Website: bh-photo
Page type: address-validator
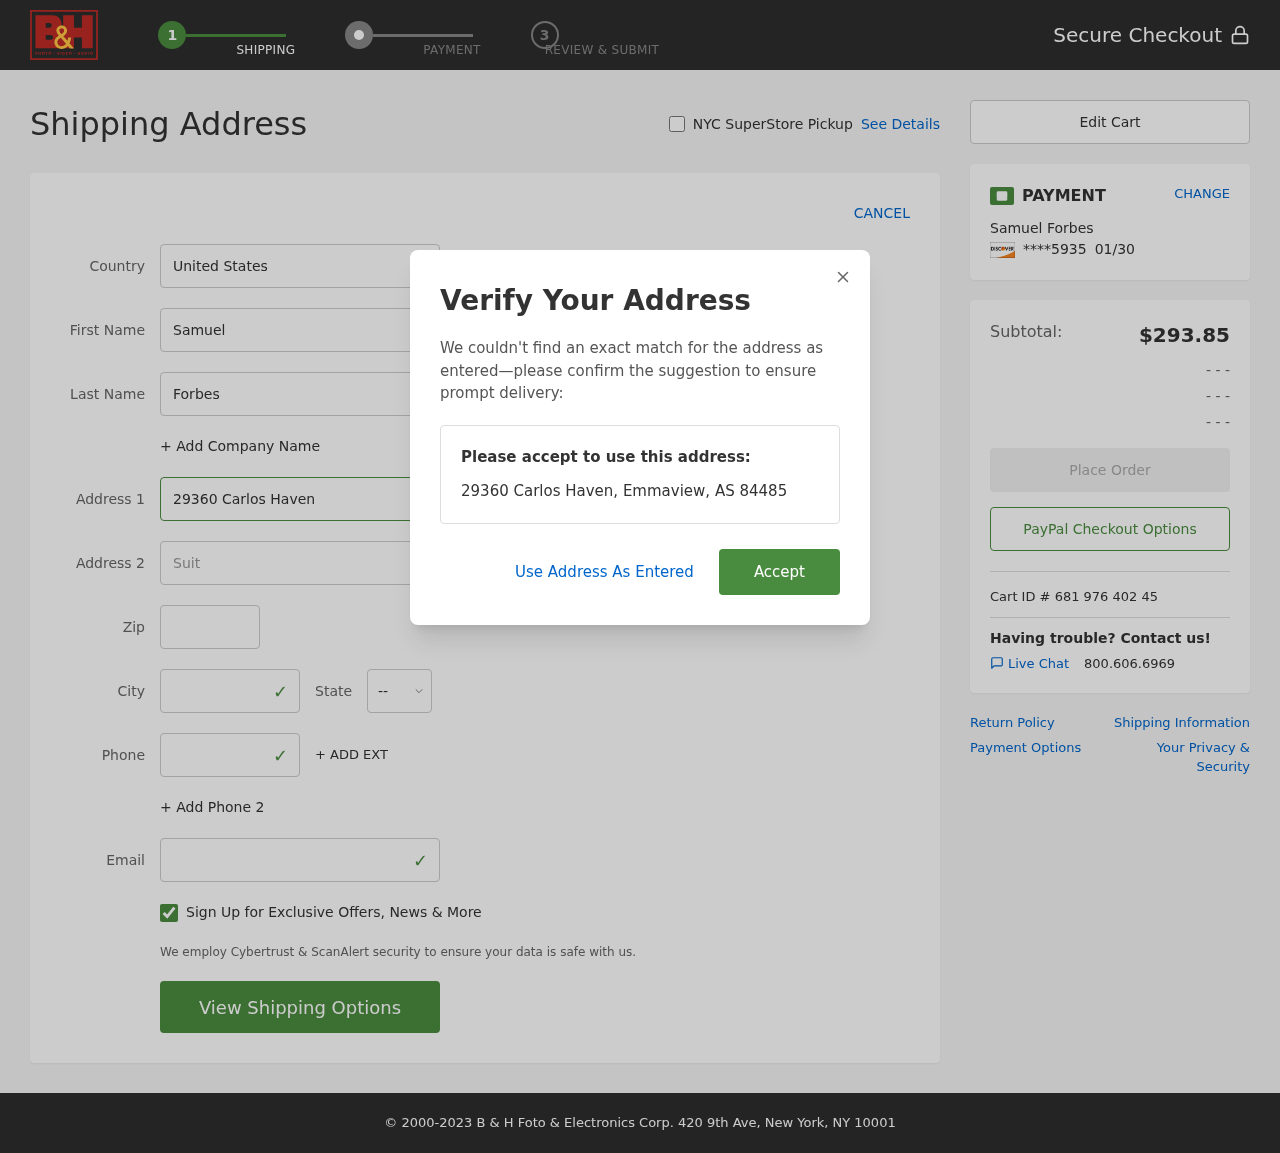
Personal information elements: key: PII_CARD_EXPIRY
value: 01/30
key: PII_CARD_LAST4
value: ****5935
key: PII_CITY
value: Emmaview
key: PII_COUNTRY
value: United States
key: PII_EMAIL
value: samuel_forbes@gmail.com
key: PII_FIRSTNAME
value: Samuel
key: PII_FULLNAME
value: Samuel Forbes
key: PII_LASTNAME
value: Forbes
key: PII_PHONE
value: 7363426604
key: PII_POSTCODE
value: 84485
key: PII_STATE_ABBR
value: AS
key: PII_STREET
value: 29360 Carlos Haven
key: PII_STREET2
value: Suite 587
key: PII_CITY_STATE_ZIP
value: Emmaview, AS 84485
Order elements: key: ORDER_SUBTOTAL
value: $293.85
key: ORDER_ID
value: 681 976 402 45